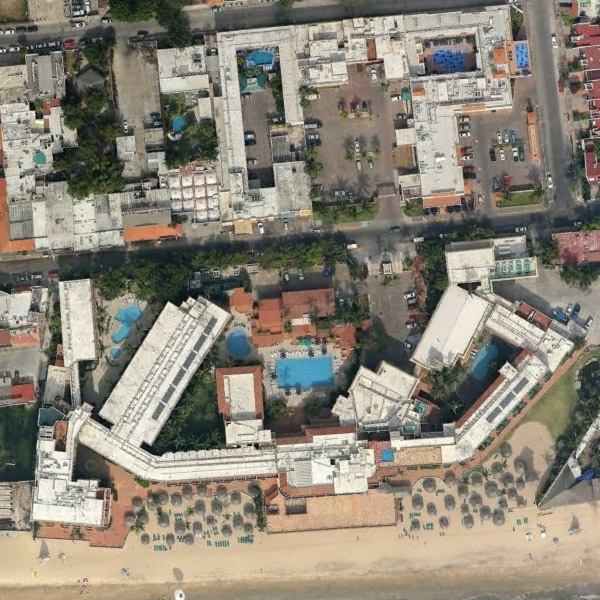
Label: Resort